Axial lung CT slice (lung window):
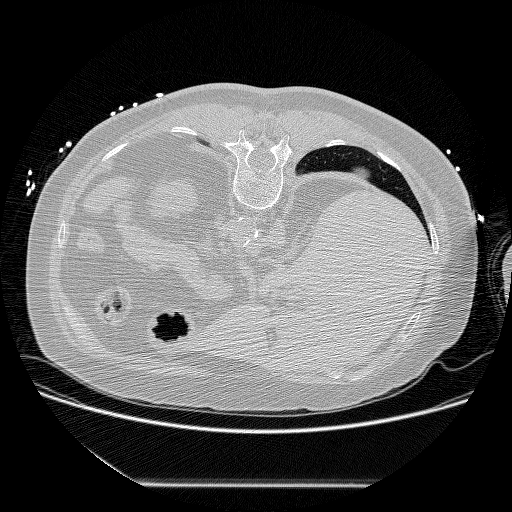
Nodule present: no